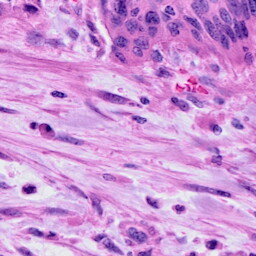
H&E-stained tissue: Cervix